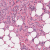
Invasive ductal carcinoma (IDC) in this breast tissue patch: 1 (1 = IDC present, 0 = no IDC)